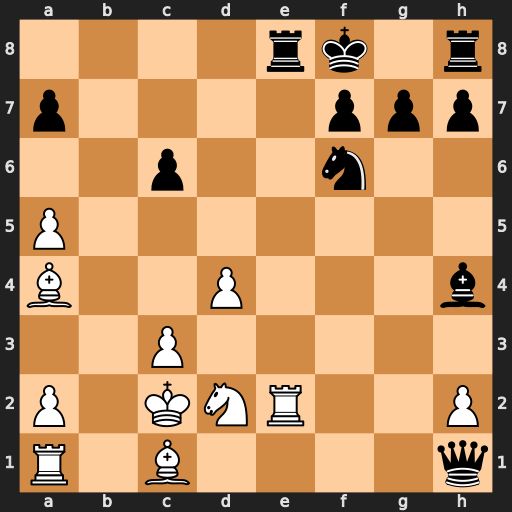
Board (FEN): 4rk1r/p4ppp/2p2n2/P7/B2P3b/2P5/P1KNR2P/R1B4q
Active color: w
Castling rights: -
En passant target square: -
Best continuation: Ba3+ Kg8 Rxe8+ Nxe8 Rxh1